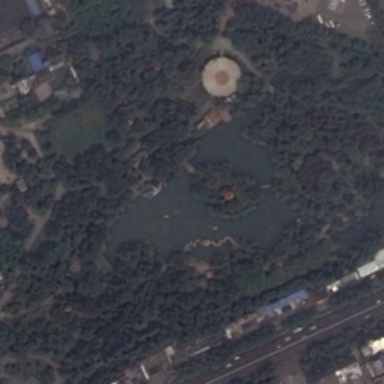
There is a circular building in the park next to a road .